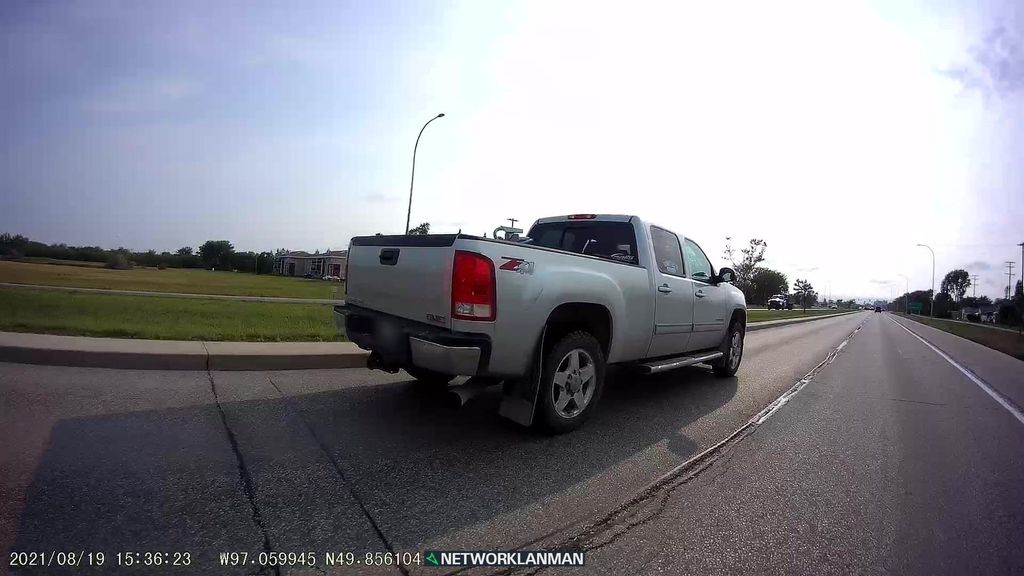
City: winnipeg